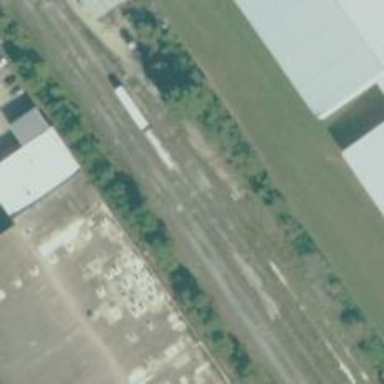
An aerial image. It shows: Railway siding for service.